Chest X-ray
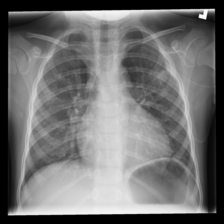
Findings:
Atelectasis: negative
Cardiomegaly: negative
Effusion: negative
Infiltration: negative
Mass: positive
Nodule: negative
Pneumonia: positive
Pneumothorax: negative
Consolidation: negative
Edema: negative
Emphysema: negative
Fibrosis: negative
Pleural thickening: negative
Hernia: negative